The plot shows one second of acceleration measured on a rotor kit. What is the most likely rotor condition (normal, misalignment, unbalance, looseness)?
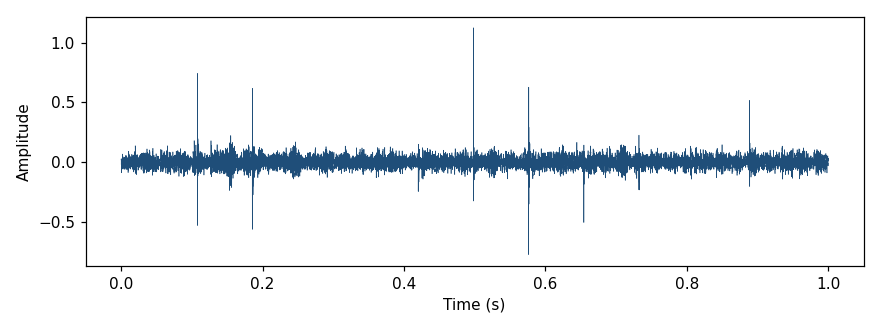
Answer: misalignment